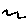
Label: zigzag